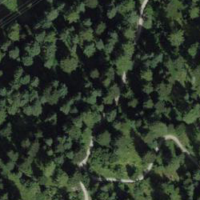
EUNIS habitat code: 43
Species observed at this site:
Arnica montana
Sciurus vulgaris